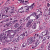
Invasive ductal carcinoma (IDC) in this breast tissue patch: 1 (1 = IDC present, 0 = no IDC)